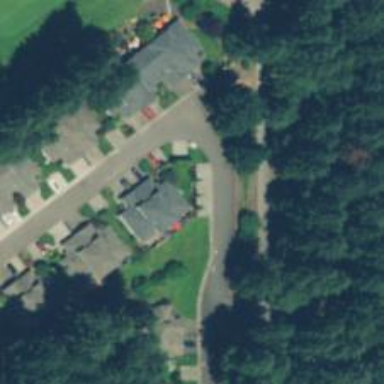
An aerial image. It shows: Residential road with sidewalk on the left side.